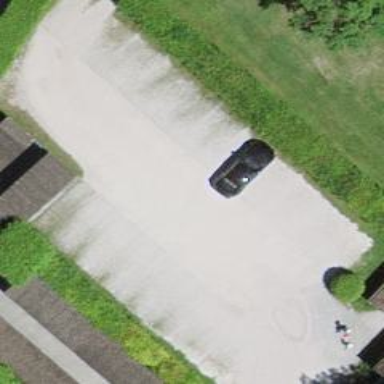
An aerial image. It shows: Parking area with fine gravel surface.